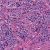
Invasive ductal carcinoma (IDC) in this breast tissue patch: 0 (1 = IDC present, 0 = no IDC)